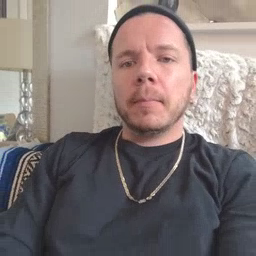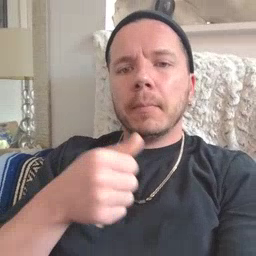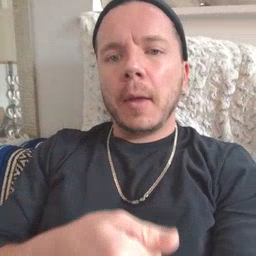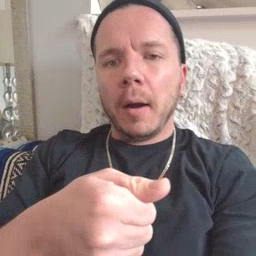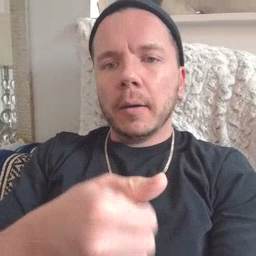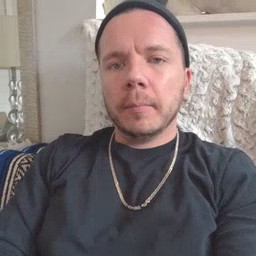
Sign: hide